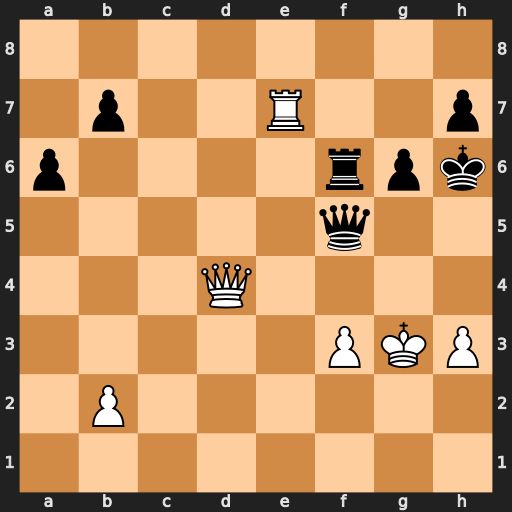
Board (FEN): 8/1p2R2p/p4rpk/5q2/3Q4/5PKP/1P6/8
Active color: w
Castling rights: -
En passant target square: -
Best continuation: Qh4+ Qh5 Qxf6 Qg5+ Qxg5+